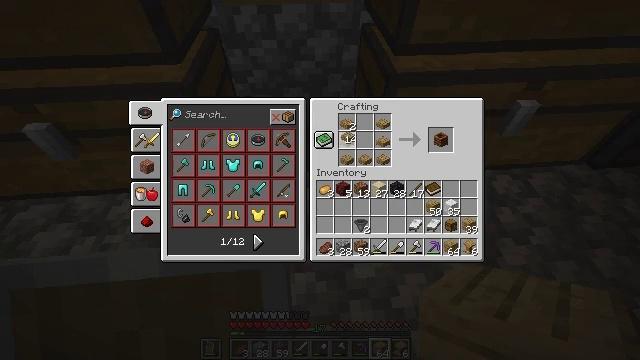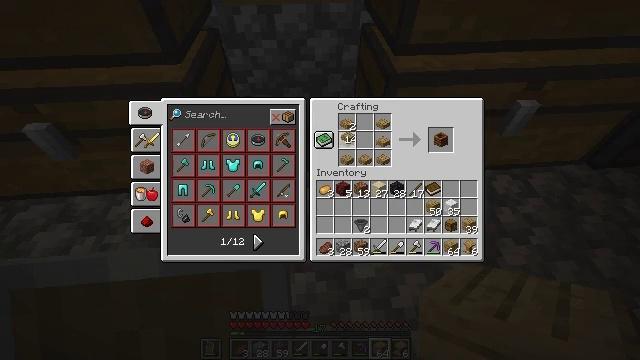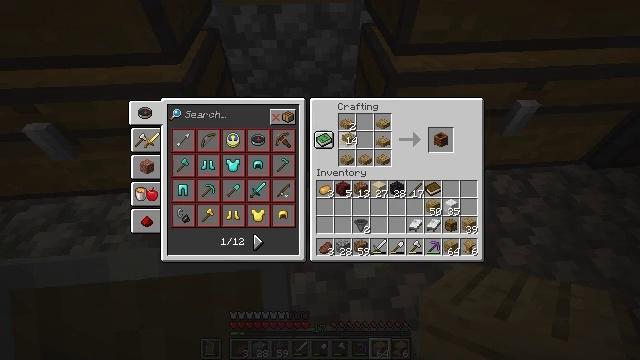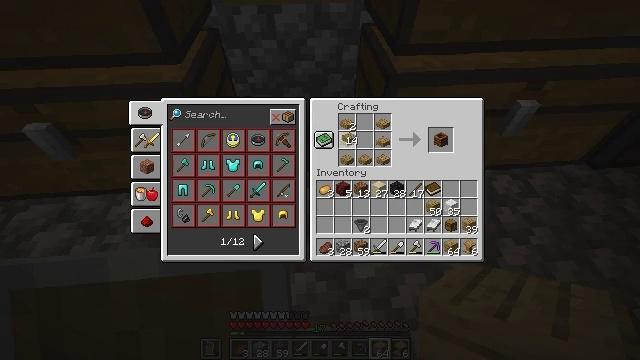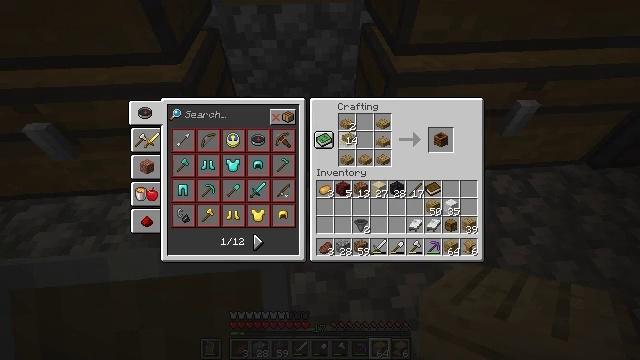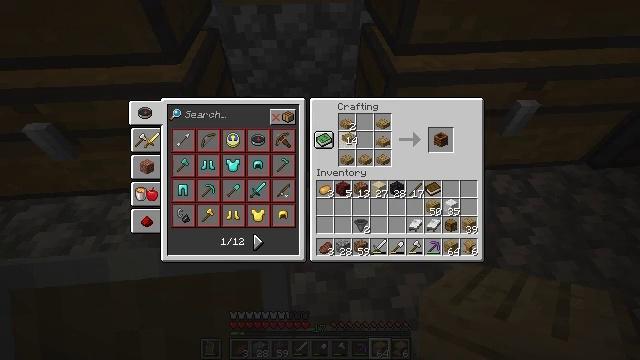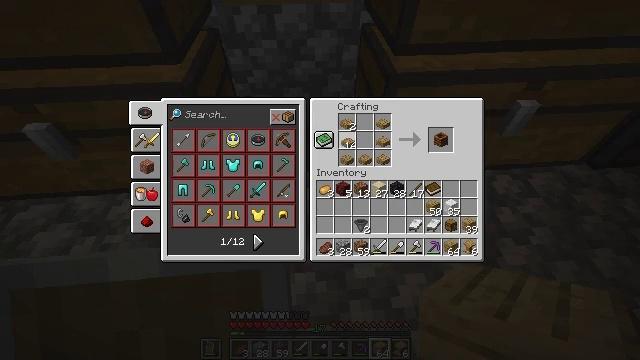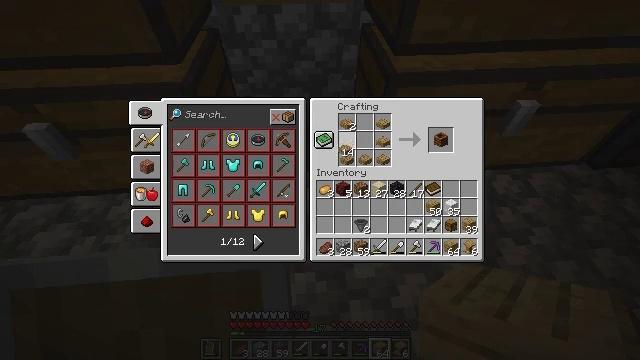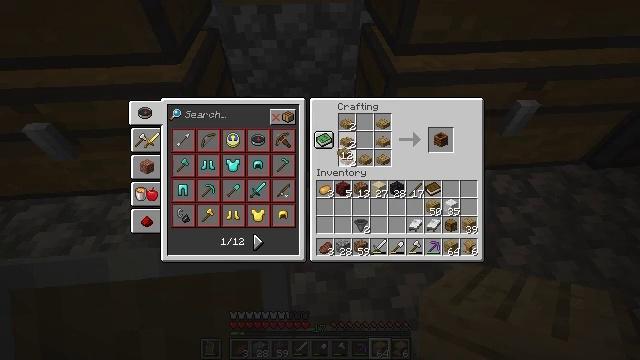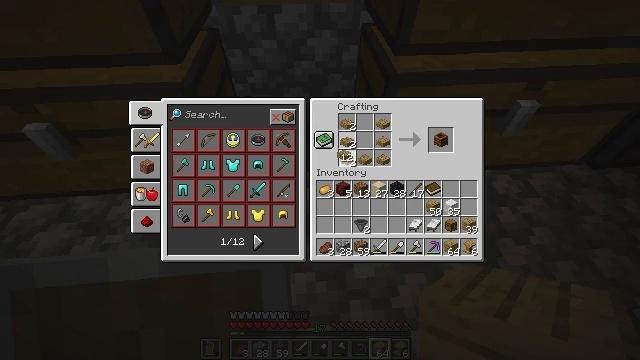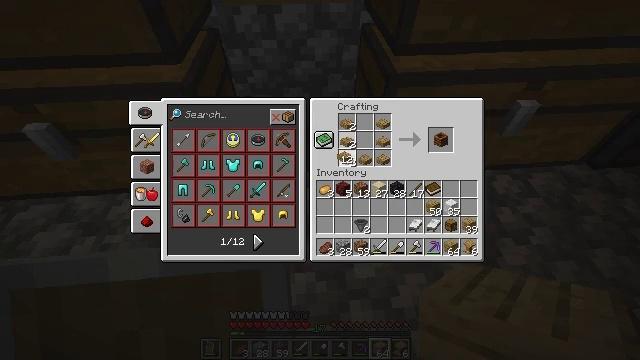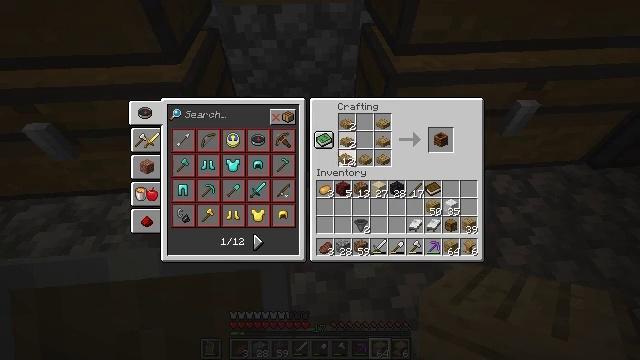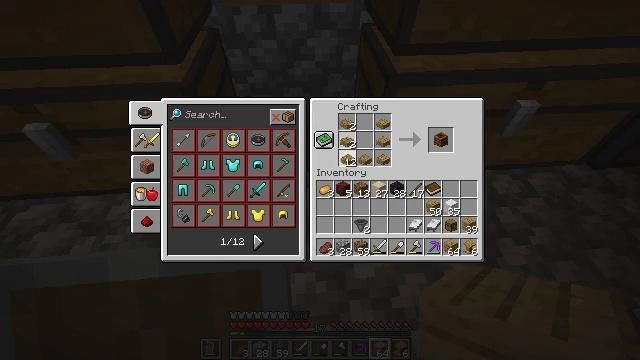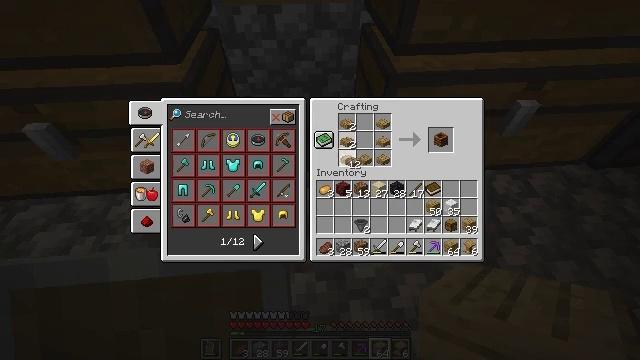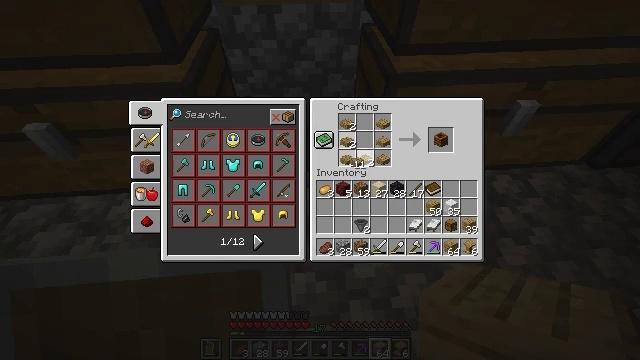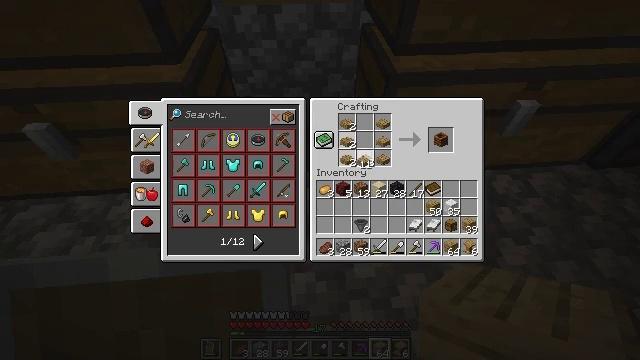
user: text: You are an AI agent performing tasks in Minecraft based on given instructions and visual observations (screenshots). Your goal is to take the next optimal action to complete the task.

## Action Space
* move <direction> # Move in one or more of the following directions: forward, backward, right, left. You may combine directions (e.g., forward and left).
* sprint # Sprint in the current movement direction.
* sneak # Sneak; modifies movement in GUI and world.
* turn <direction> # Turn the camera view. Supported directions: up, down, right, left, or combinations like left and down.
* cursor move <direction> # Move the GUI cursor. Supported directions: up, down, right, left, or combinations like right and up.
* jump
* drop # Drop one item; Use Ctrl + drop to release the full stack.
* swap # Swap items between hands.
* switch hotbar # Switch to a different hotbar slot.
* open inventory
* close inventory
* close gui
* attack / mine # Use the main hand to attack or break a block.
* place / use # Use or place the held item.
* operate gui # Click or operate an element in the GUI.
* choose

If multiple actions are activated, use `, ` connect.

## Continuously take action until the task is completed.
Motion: motion action
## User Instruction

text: Build a composter with wooden slabs.
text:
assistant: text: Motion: no_op
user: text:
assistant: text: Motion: no_op
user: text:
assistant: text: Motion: no_op
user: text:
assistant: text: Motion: use / place
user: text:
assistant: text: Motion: use / place
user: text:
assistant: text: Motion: use / place
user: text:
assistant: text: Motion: turn down, use / place
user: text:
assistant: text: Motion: use / place
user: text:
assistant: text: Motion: use / place
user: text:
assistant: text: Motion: use / place
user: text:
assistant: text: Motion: use / place
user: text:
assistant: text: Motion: use / place
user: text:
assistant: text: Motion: use / place
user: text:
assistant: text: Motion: use / place
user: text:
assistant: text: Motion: use / place
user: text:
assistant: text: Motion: use / place
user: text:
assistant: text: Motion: use / place
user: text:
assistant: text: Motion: use / place
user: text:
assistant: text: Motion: use / place
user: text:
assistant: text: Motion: use / place
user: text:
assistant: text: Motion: use / place
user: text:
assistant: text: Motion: use / place
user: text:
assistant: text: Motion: use / place
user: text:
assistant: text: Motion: use / place
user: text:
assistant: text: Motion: use / place
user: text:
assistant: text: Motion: use / place
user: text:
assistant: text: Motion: use / place
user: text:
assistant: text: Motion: use / place
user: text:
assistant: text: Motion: use / place
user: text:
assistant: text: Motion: use / place